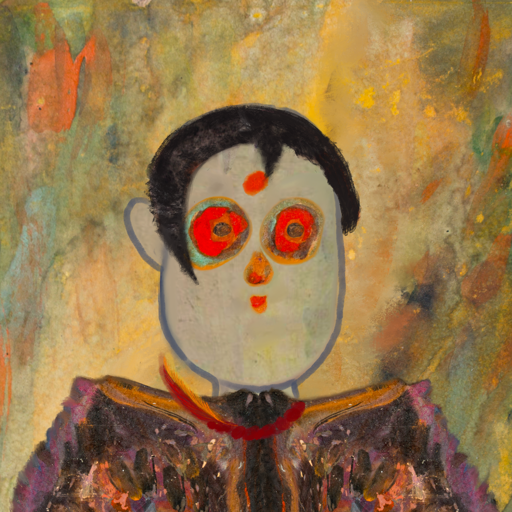
Background: Comrade, Head And Neck Front: Hill_Girl, Face Front: Sisters, Bust: Gypsy_Queen, Hair Front: Roy_Bahadur, Head Accessory: Blank, Second Necklace: Blank, Necklace: Pipe, Baby: Blank